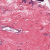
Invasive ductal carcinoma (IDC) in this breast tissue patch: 0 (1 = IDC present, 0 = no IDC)